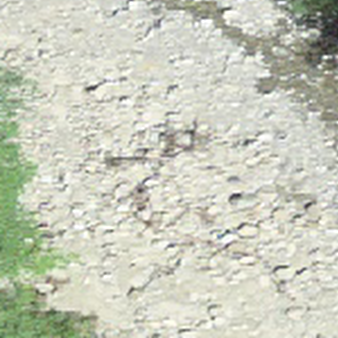
Label: other